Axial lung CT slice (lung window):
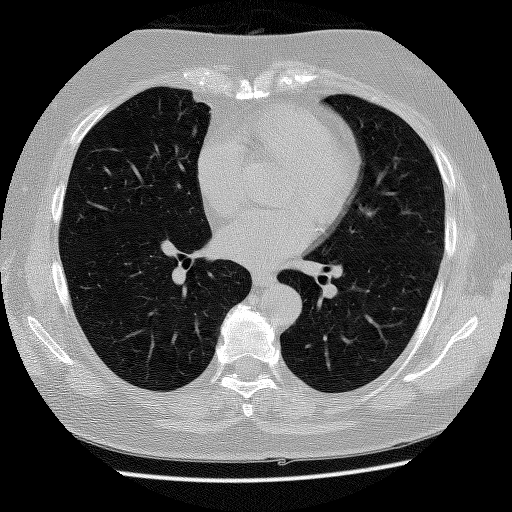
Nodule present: no